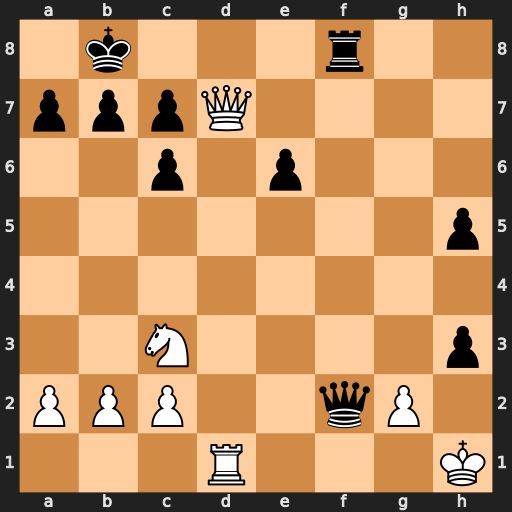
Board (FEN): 1k3r2/pppQ4/2p1p3/7p/8/2N4p/PPP2qP1/3R3K
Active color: w
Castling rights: -
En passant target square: -
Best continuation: Qd8+ Rxd8 Rxd8#